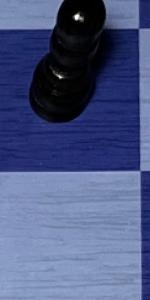
Label: Empty